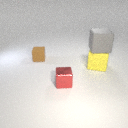
small red metal cube to the right of small brown rubber cube